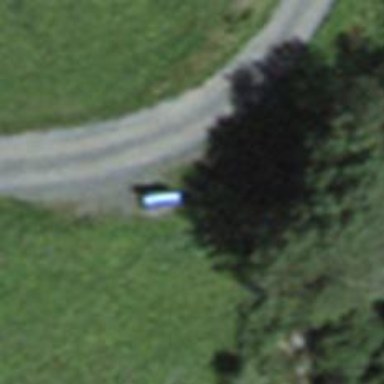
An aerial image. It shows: Blue bench.